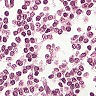
Metastatic tissue present: no